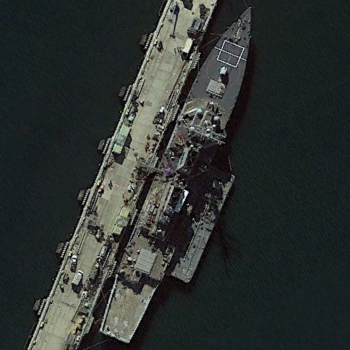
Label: destroyer